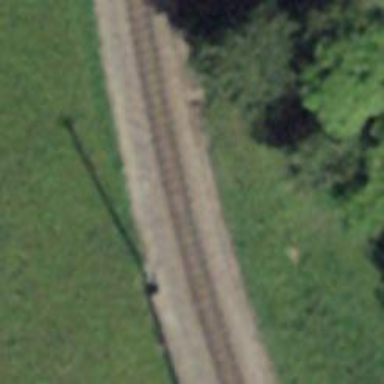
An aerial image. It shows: Narrow-gauge railway with 1 track. The tracks are electrified with contact line.